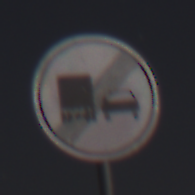
Verkehrszeichen: EndeUeberholverbotKraftfahrzeuge
Umgebung: Outdoor, Nature
Tageszeit: Night
Wetter: Clear
Licht: Natural
Jahreszeit: NotSpecified
Kontrast: HighContrast